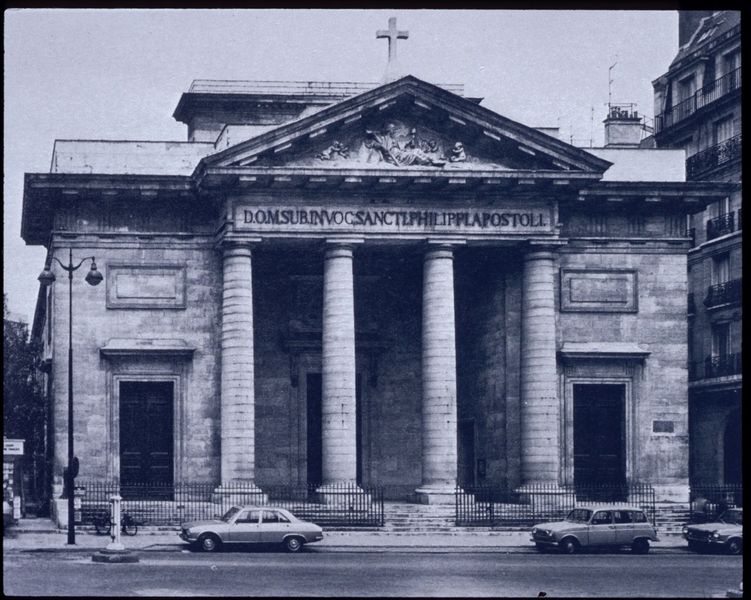
Titel: Saint Philippe du Roule, Außenansicht
Künstler: Jean François Chalgrin
Standort: Paris
Institution: Saint Philippe du Roule
Schlagwörter: himmel, weiß, dreieck, stadt, fenster, grau, lampe, laterne, laternen, schwarz, strasse, säulen, tür, dach, gebäude, haus, zaun, gericht, wand, architektur, stein, steine, häuser, gatter, gitter, kirche, drei, klassizismus, skulptur, relief, schrift, fassade, italien, türen, giebel, auto, treppe, treppen, tafel, inschrift, geländer, stufen, plastik, tor, foto, fotografie, rechtecke, vier, eingang, eingänge, antike, kreuz, dom, schwarz-weiss, text, autor, architrav, kapitelle, rom, fahrrad, fries, portal, tore, sims, gesims, pforte, zentral, porticus, tempel, museum, dorisch, maria, autos, monument, strassenlaternen, latein, neue wache, roma, vorhalle, barrock, strassenlampe, apostel, strase, auots, musoleum, terppe, giebelfries, gesimsrelief, sankt philippa, sanct philippa, autofoto